Question: If possible, kindly tell what is the name of the item attached in the image (e.g. Excerpt, post summary or anything else) in wordpress .. The purpose of knowing the name is so that the appropriate term can be searched on the internet.
if possible, also kindly tell that how can this be achieved via plugin or programming . (showing posts belonging to certain category on a certain page..
Regards,
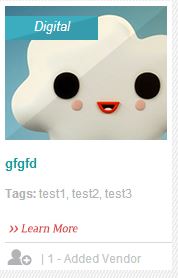
Answer: The image has many terms , it can be refereed to as the_post_thumbnail , an attachment, an image type attachment , a thumbnail ,featured image . etc depending on context .
But I think that the term you are searching for is <URL>